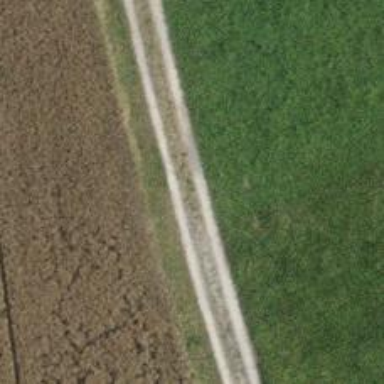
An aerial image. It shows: Track with grade 3 surface.